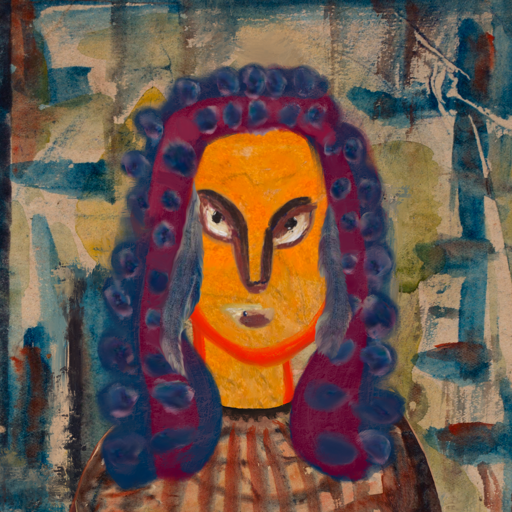
Background: Orphan, Head And Neck Front: Sisters, Face Front: After_Raid, Bust: Orphan, Hair Front: Hill_Girl, Head Accessory: Blank, Second Necklace: Blank, Necklace: Blank, Baby: Blank